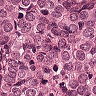
Metastatic tissue present: yes